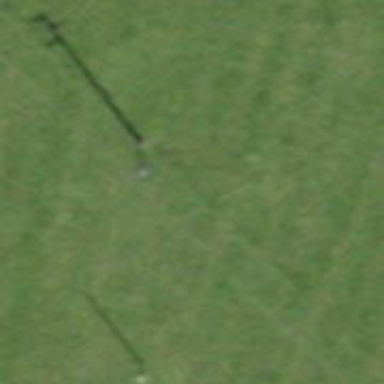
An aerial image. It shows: Minor power line.